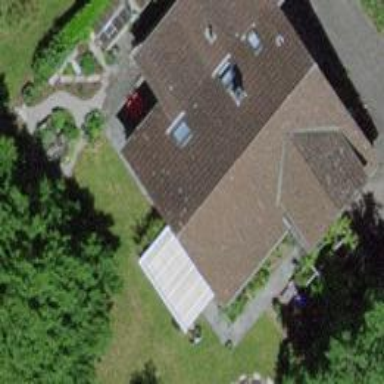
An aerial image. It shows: Gabled roof on residential building.